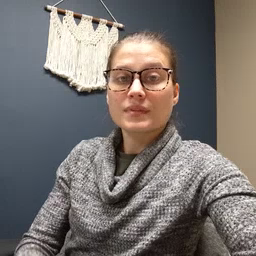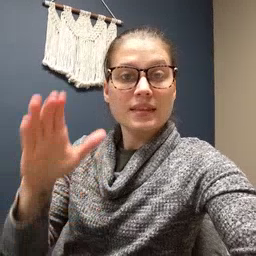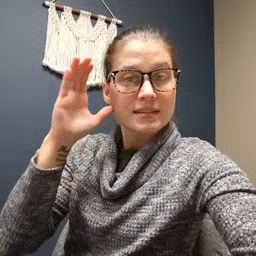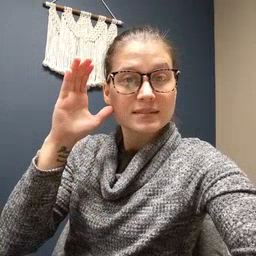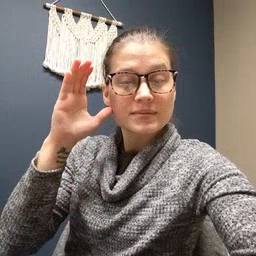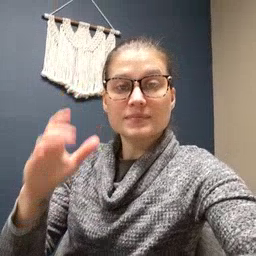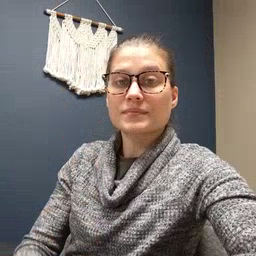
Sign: listen